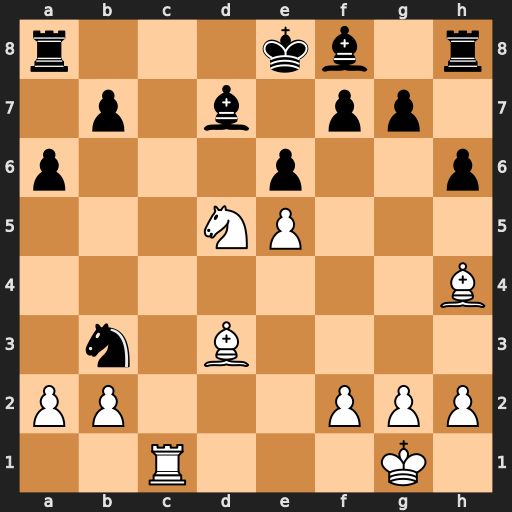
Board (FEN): r3kb1r/1p1b1pp1/p3p2p/3NP3/7B/1n1B4/PP3PPP/2R3K1
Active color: w
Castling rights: kq
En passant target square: -
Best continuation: Nc7#